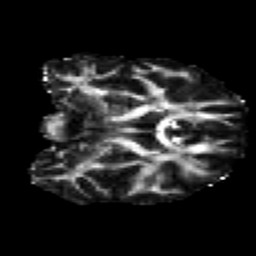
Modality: FA
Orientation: coronal
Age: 26
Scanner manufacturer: siemens
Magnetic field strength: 3 T
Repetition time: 2.2 s
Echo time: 0.084 s